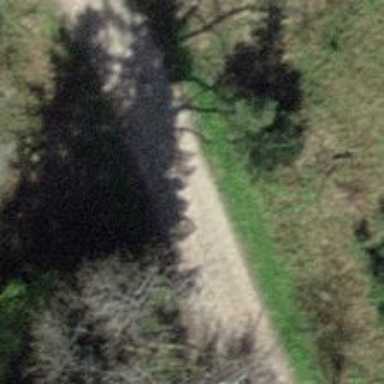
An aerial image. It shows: Path with earth surface.